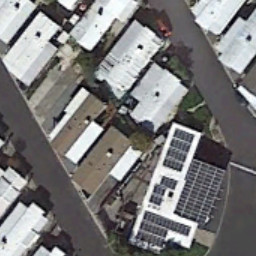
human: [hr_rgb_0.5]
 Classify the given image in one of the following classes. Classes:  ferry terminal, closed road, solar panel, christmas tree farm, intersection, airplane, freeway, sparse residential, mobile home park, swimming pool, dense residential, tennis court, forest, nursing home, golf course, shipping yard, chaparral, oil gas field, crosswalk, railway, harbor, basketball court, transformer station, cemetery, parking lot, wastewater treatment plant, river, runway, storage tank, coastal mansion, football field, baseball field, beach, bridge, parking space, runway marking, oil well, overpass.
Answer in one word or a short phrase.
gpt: mobile home park